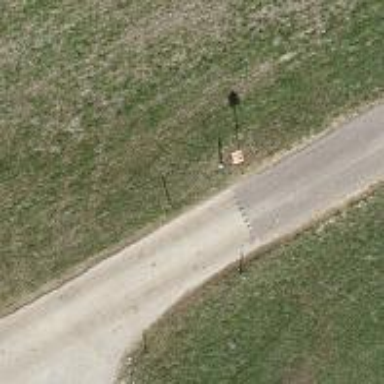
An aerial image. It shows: Pole supporting roof covering pipeline marker.